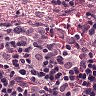
Metastatic tissue present: no